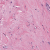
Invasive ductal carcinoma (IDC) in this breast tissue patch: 0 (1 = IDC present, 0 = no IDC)